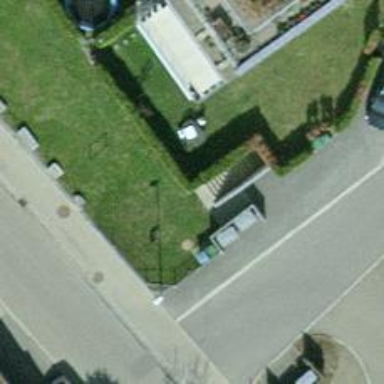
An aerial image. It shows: Hedge barrier.